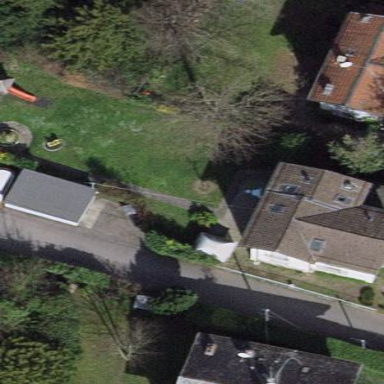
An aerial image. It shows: Garden enclosed by fence.